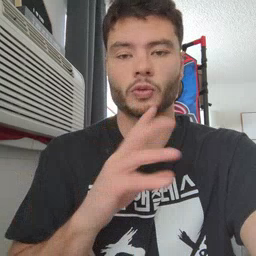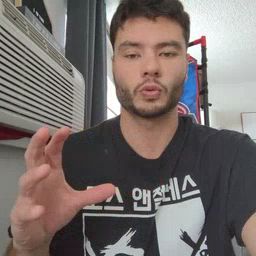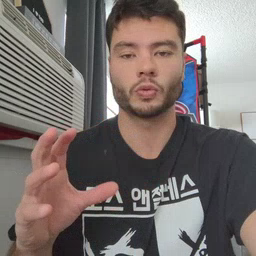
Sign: balloon